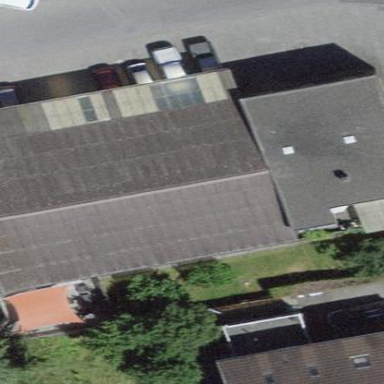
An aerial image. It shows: Building.